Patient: sex F, age 48
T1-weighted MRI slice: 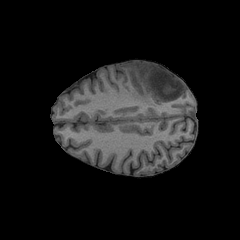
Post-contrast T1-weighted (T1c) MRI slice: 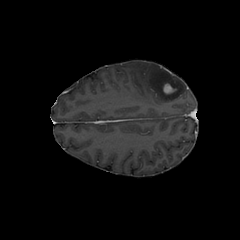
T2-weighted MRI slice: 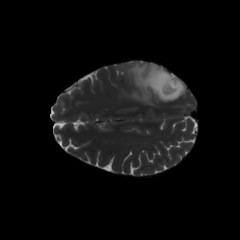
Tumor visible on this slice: yes
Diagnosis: Astrocytoma, IDH-mutant
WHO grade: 3